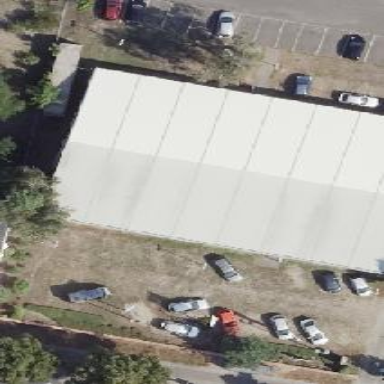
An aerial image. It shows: Retail building that houses car shop.